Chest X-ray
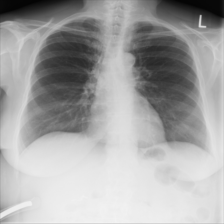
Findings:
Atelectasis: negative
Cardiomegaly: negative
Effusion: negative
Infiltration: negative
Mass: negative
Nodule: negative
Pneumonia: negative
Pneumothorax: negative
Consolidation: negative
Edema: negative
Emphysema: negative
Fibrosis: negative
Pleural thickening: negative
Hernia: negative